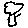
Label: tree